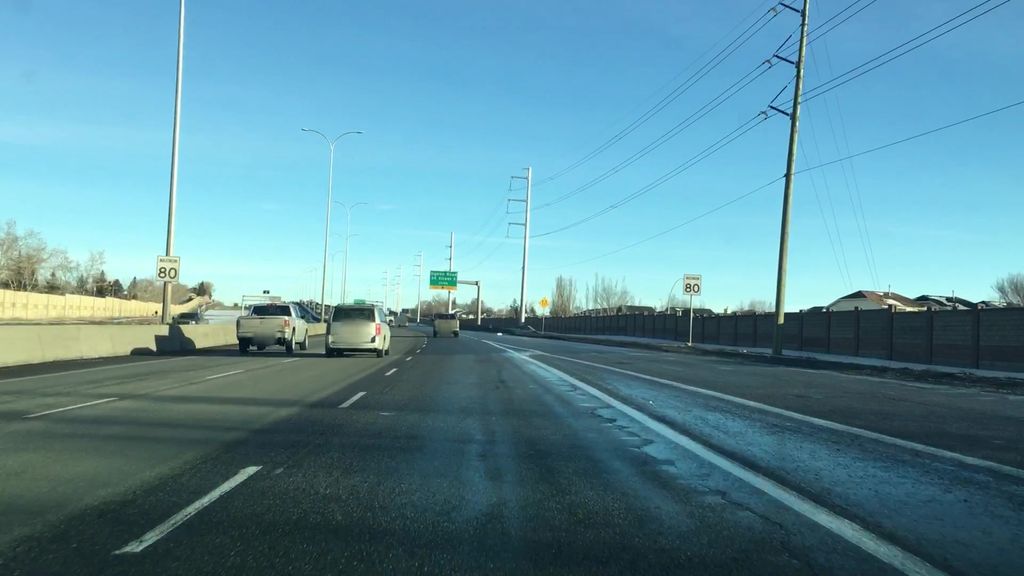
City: calgary